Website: crate-barrel
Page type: customer-info-address
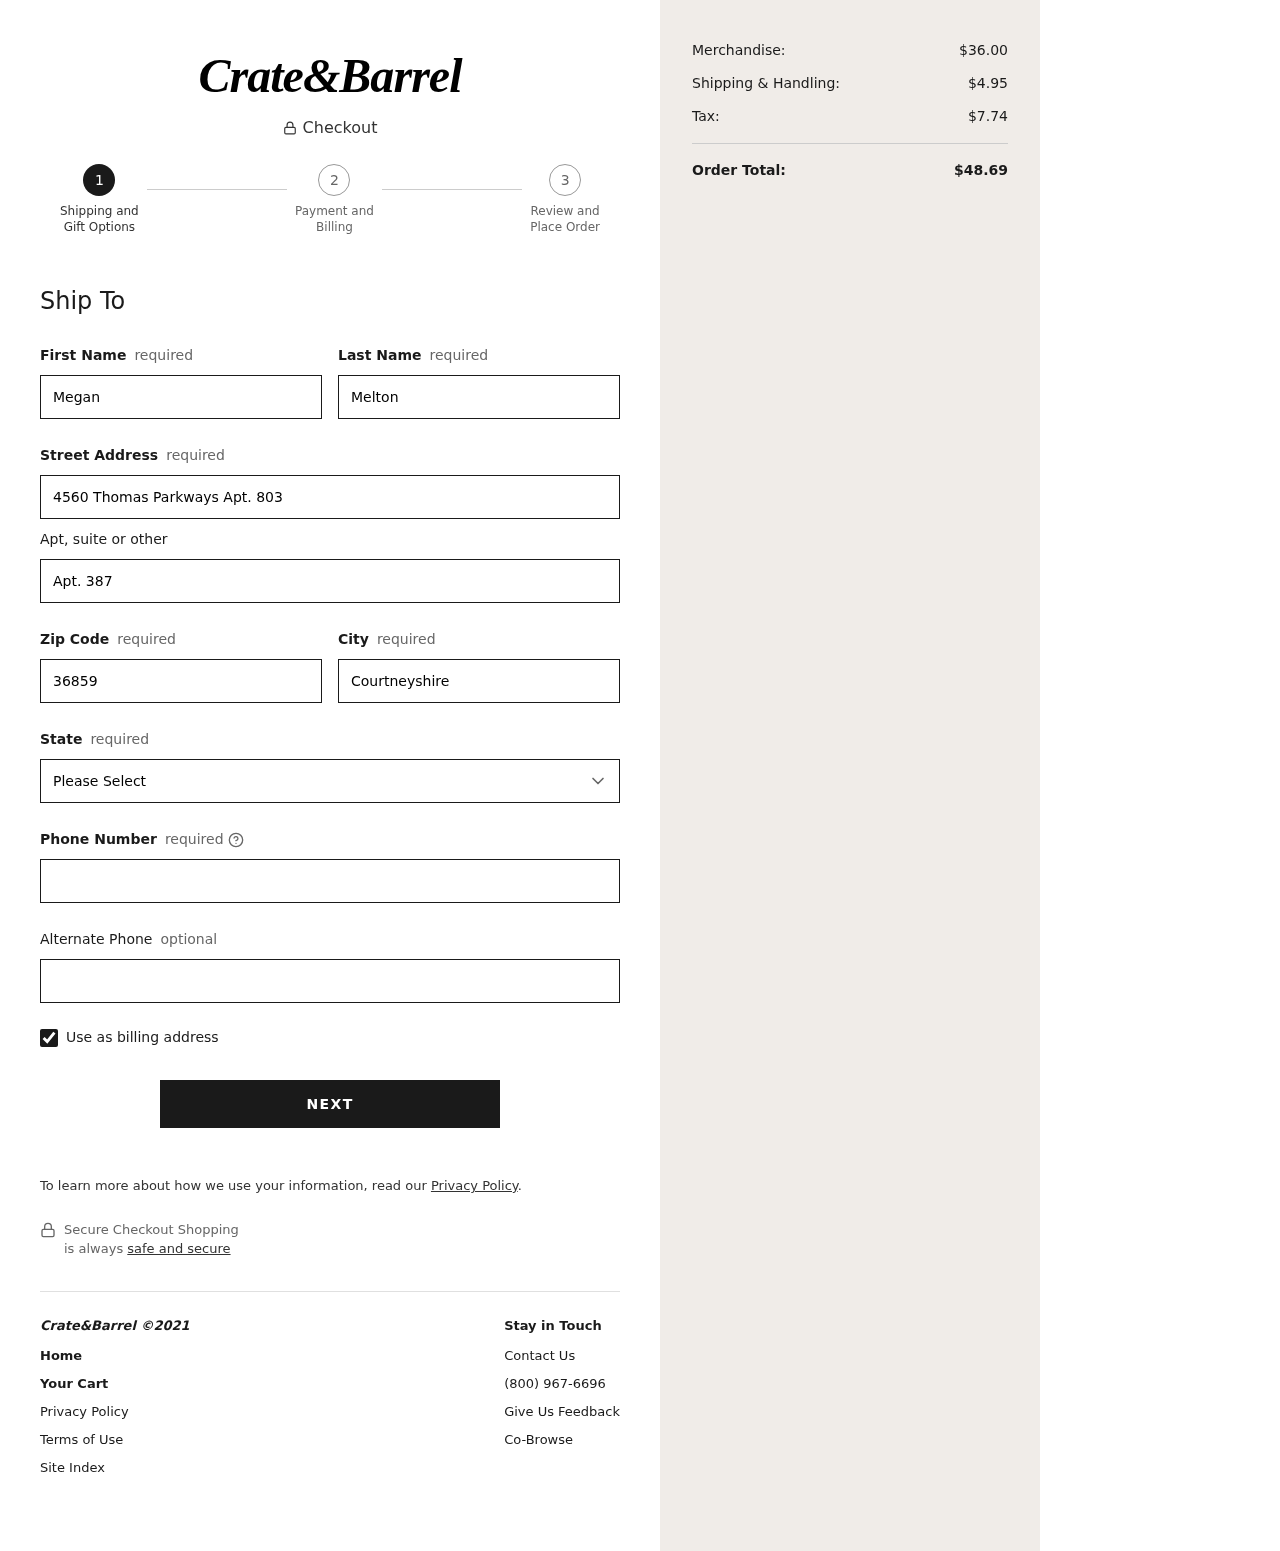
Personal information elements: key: PII_STATE
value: MH
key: PII_FIRSTNAME
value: Megan
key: PII_LASTNAME
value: Melton
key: PII_STREET
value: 4560 Thomas Parkways Apt. 803
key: PII_STREET2
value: Apt. 387
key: PII_POSTCODE
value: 36859
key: PII_CITY
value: Courtneyshire
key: PII_PHONE
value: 9005201538
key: PII_PHONE_ALT
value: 9162290551
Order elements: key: ORDER_SUBTOTAL
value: $36.00
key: ORDER_SHIPPING_COST
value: $4.95
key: ORDER_TAX
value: $7.74
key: ORDER_TOTAL
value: $48.69